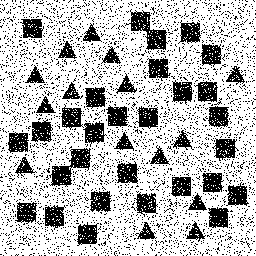
Squares: 29
Triangles: 15
Stars: 0
Total shapes: 44